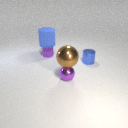
small purple metal sphere to the left of small blue metal cylinder